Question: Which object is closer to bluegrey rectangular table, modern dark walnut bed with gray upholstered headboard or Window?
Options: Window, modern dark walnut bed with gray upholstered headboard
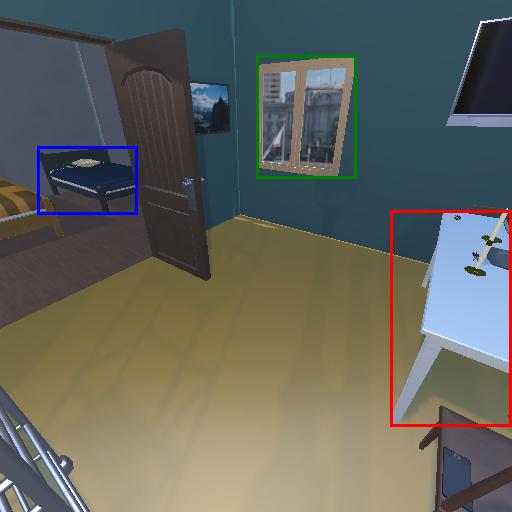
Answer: Window